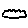
Label: cloud